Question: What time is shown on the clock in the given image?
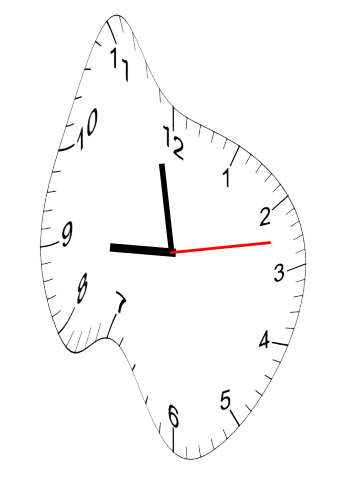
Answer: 08:58:13